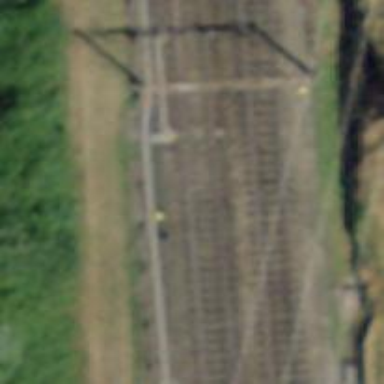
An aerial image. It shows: Railway track with contact line for electrification.